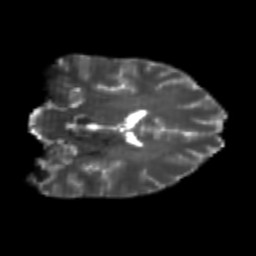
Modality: T2w
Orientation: coronal
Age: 22
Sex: male
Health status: healthy
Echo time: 0.074 s